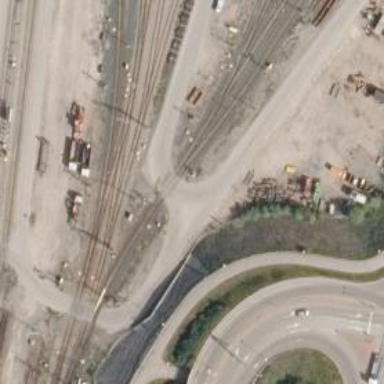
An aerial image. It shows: Level crossing along the railway.